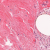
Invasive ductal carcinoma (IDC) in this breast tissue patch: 0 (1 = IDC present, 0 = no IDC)